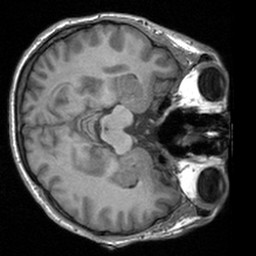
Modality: T1w
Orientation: axial
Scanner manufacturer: siemens
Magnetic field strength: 3 T
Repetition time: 1.9 s
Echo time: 0.00226 s